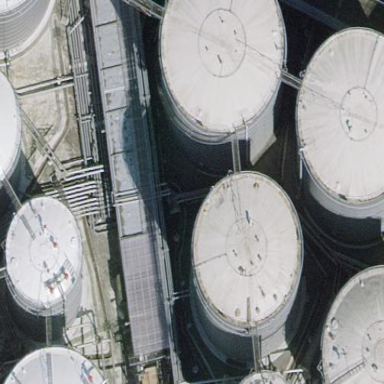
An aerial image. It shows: Storage tank building.